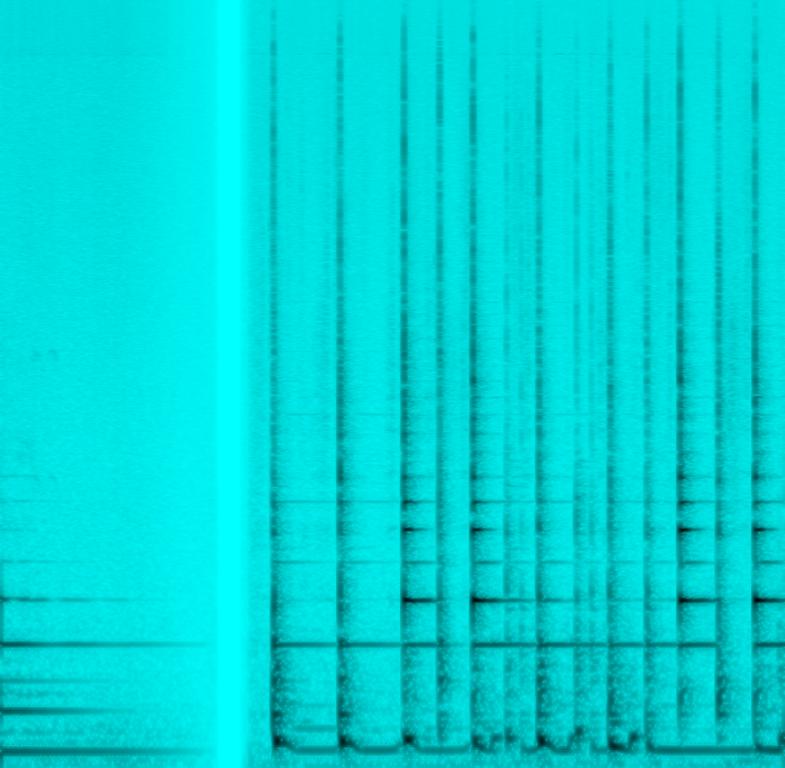
The low quality recording features a live performance of a traditional song and it consists of pitch bend wooden percussion. It sounds boomy and the recording is in mono and noisy.